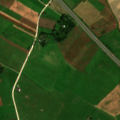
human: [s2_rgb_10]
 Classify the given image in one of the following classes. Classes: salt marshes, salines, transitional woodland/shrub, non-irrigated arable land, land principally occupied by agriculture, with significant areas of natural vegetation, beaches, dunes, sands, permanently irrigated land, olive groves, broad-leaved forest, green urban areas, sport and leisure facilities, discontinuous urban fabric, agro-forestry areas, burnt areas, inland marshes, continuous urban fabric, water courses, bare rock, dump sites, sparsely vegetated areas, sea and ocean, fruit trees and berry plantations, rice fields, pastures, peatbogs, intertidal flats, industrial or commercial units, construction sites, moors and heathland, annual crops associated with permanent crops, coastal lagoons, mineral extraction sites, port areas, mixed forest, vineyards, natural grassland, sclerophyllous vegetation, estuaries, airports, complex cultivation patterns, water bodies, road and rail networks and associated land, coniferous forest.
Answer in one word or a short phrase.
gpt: non-irrigated arable land, fruit trees and berry plantations, pastures, land principally occupied by agriculture, with significant areas of natural vegetation